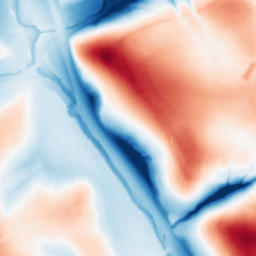
Category: multiscale
Decomposition family: dog_multiscale
Decomposition parameters: sigma_ratio: 2
n_scales: 6
base_sigma: 0.5
Upsampling method: quartic
Upsampling parameters: scale: 8
Upsampling scale: 8